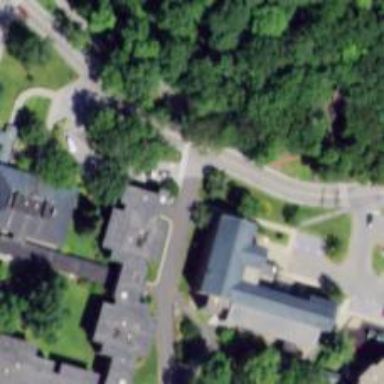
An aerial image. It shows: College building.